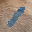
Label: 1